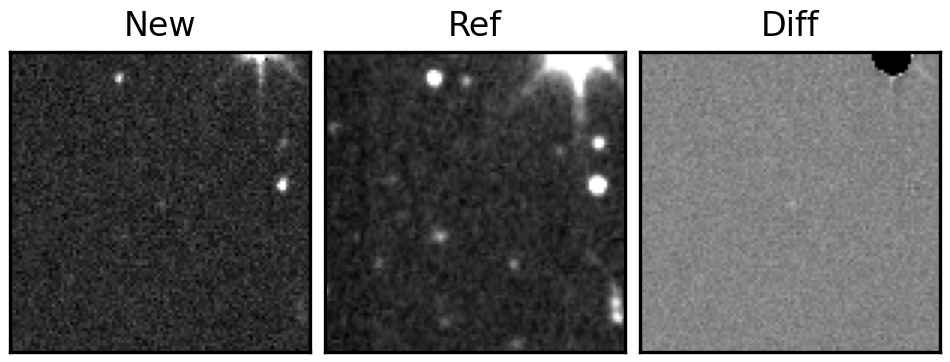
Label: real